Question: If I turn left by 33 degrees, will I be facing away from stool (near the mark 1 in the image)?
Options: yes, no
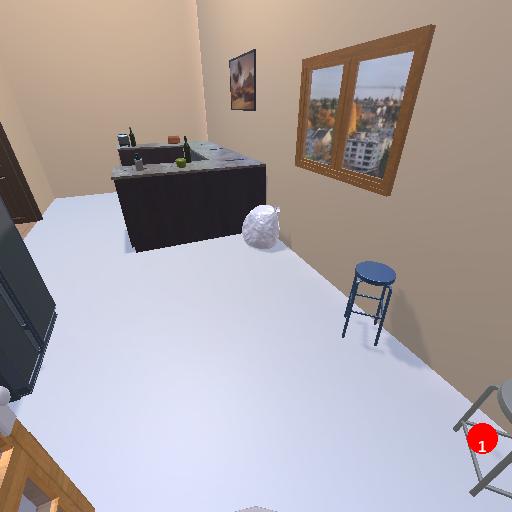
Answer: yes